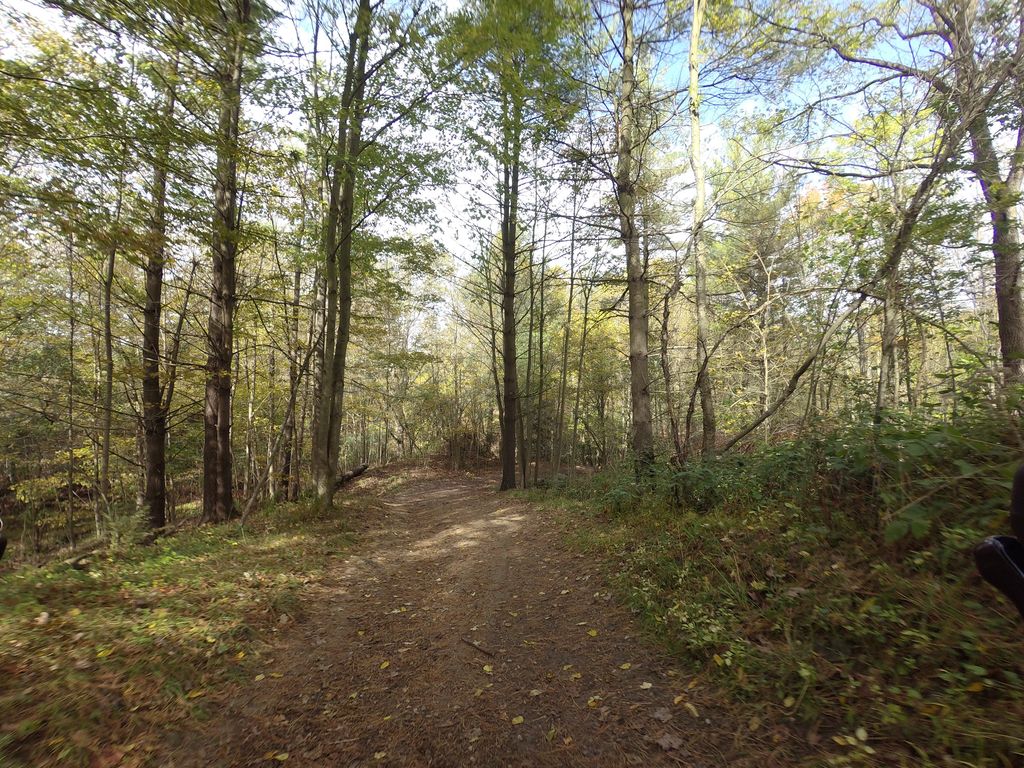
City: hamilton